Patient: sex F, age 73
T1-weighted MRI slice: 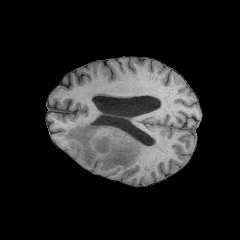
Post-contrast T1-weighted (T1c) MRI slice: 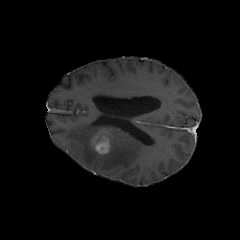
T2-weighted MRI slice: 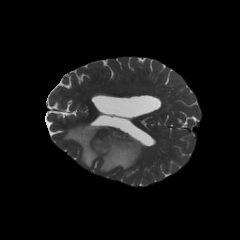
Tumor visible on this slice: yes
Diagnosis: Glioblastoma, IDH-wildtype
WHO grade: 4